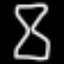
Label: hourglass